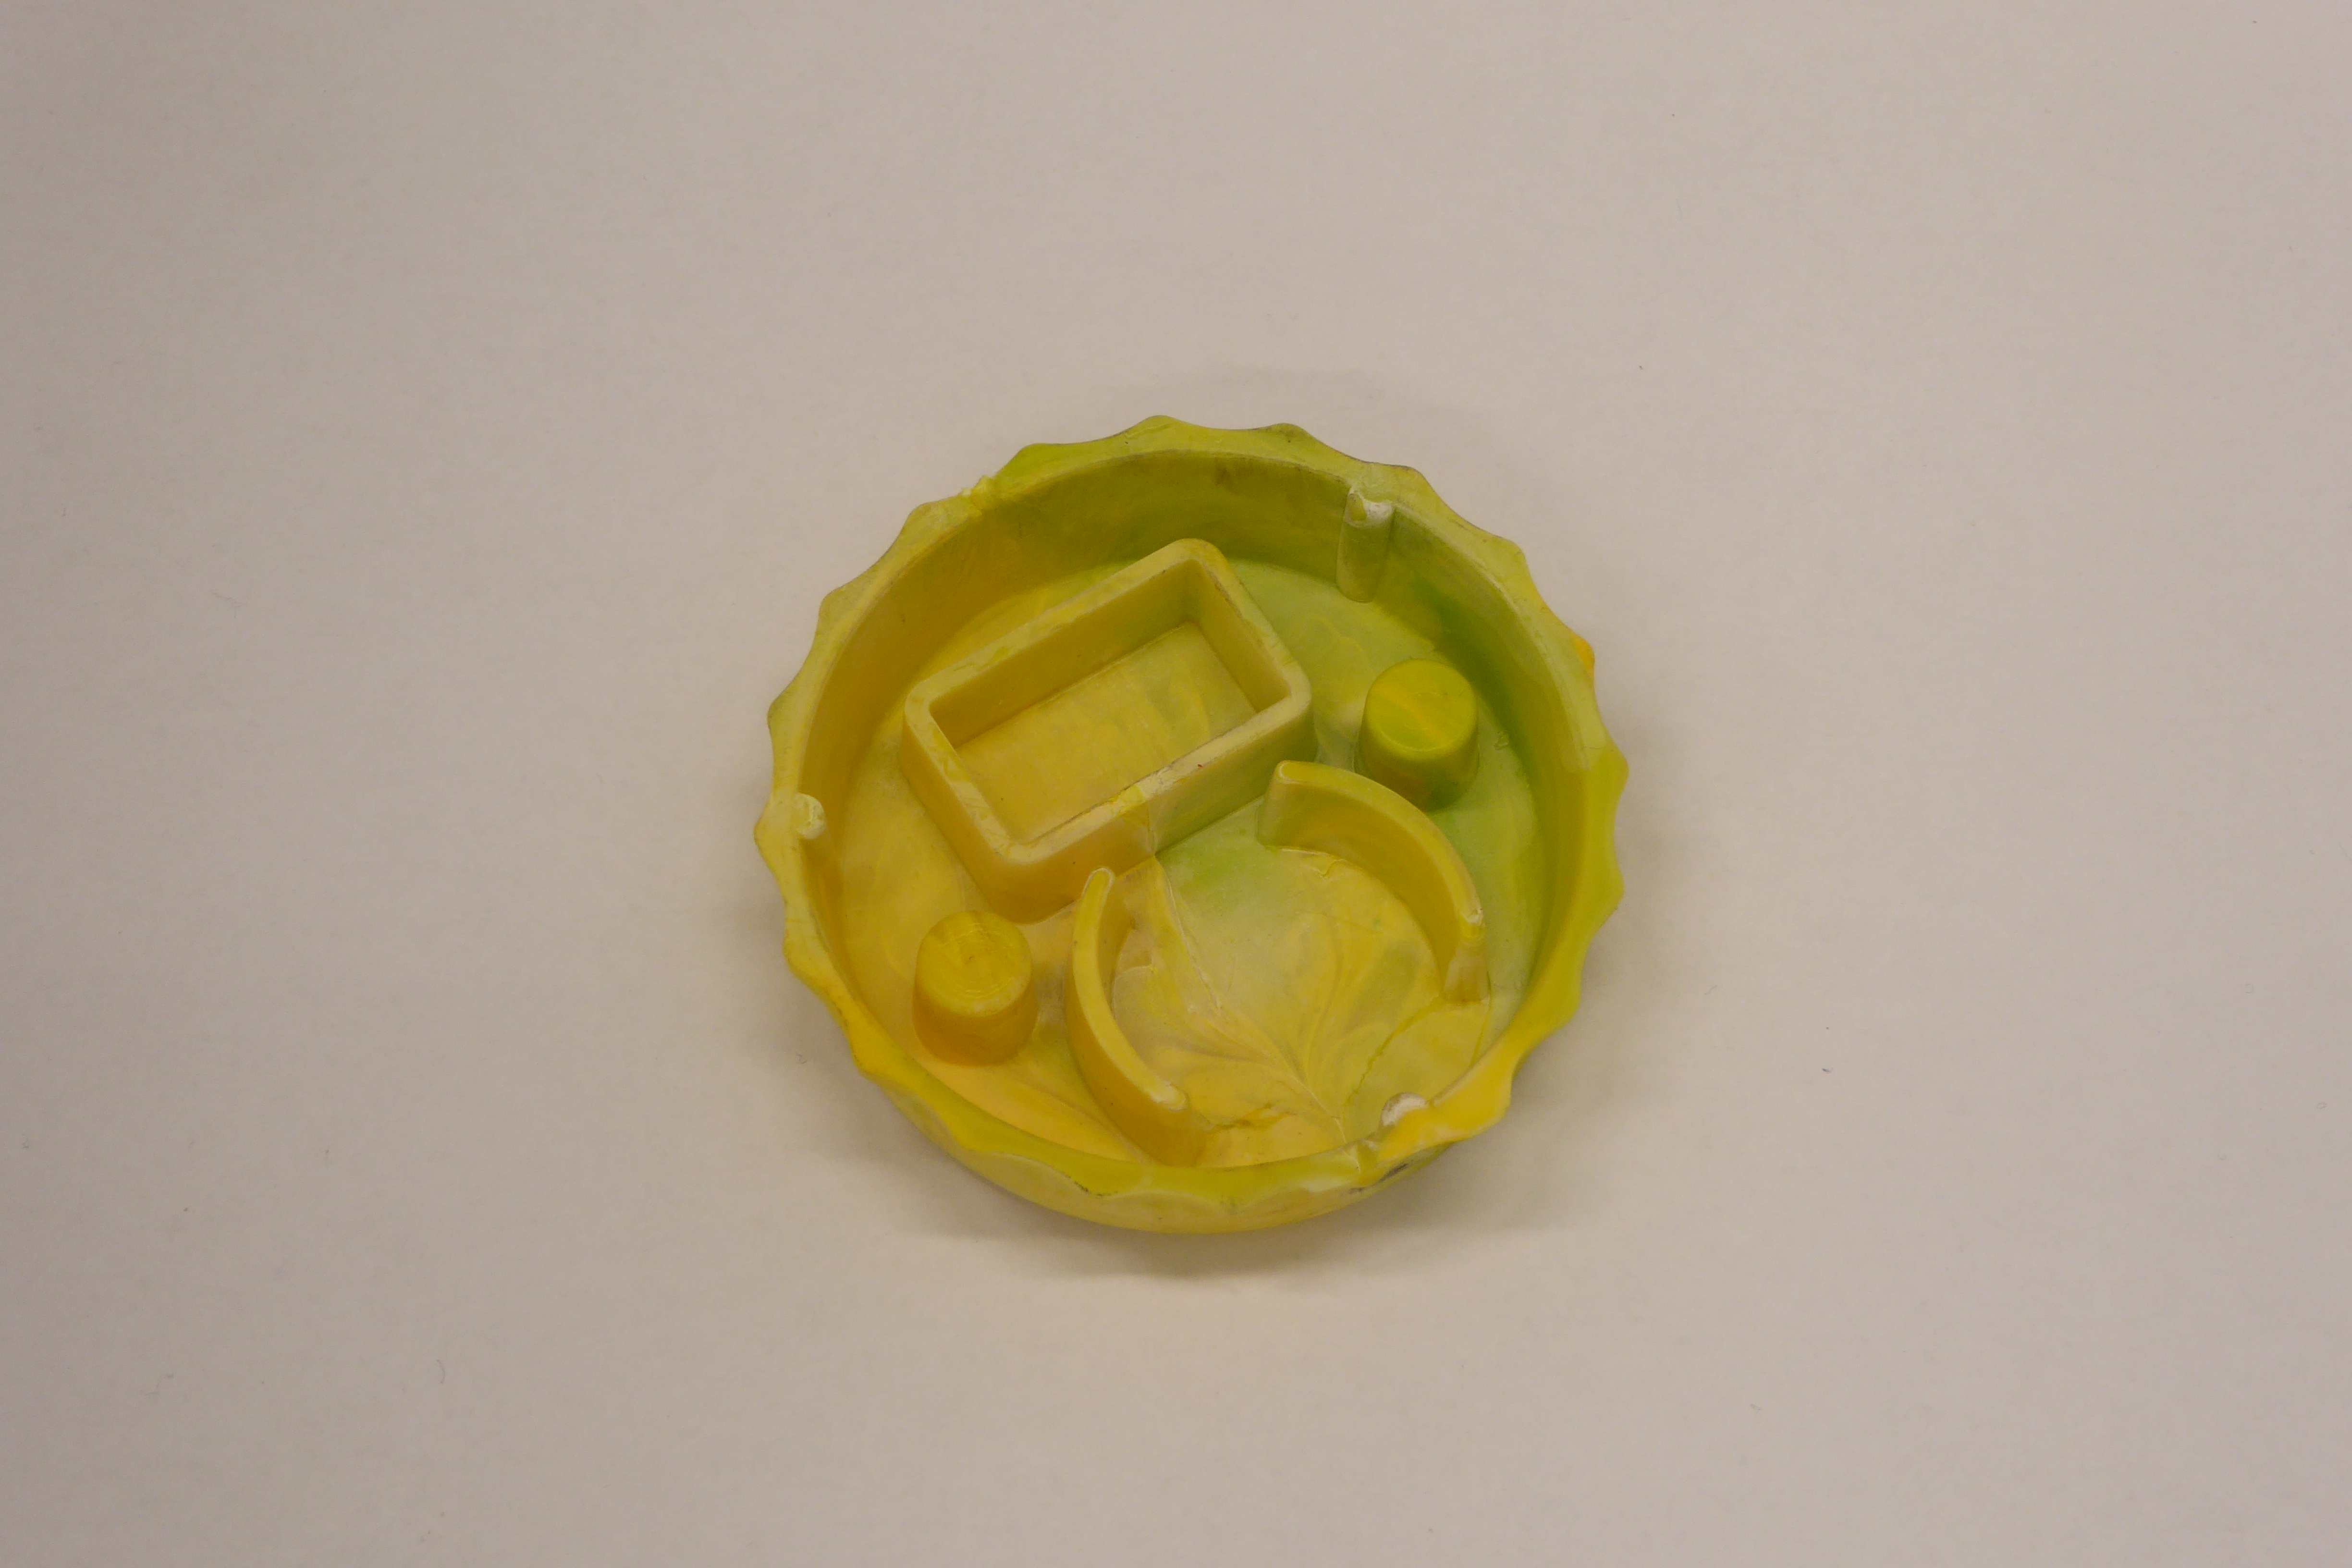
Label: Bottle Opener - Cover